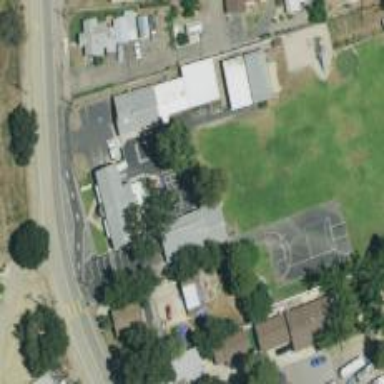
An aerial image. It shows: School.